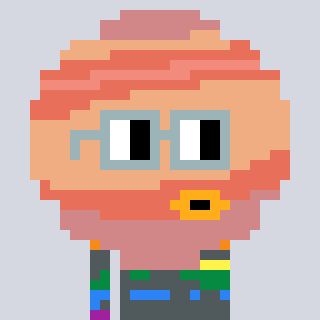
a pixel art character with square dark gray glasses, a jupiter-shaped head and a peachy-colored body on a cool background